Question: I have populated a datagrid in WPF but i dont know its generating buttons type thing on left hand side of grid, i want to remove it, how i can remove it, any idea?
Here is screen shot :

Here is my xaml code:
'''
<DataGrid Name="Patients" SelectedValuePath="patientid" CanUserResizeRows="False" Background="#942E2A" GridLinesVisibility="None" HorizontalGridLinesBrush="#73261E" BorderBrush="#73261E" BorderThickness="5" SelectionChanged="Patients_SelectionChanged" ItemsSource="{Binding}" HorizontalAlignment="Left" VerticalAlignment="Top" Margin="10" AutoGenerateColumns="False" Height="400" Width="340">
<DataGrid.Resources>
<Style TargetType="{x:Type DataGridColumnHeader}">
<Setter Property="Background" Value="#942E2A" />
<Setter Property="FontSize" Value="18" />
<Setter Property="Width" Value="150" />
<Setter Property="FontFamily" Value="Georgia" />
<Setter Property="Foreground" Value="White" />
<Setter Property="FontWeight" Value="Bold" />
</Style>
<Style TargetType="DataGridRow">
<Setter Property="Background" Value="#942E2A" />
<Setter Property="FontSize" Value="14" />
<Setter Property="FontFamily" Value="Georgia" />
<Setter Property="Foreground" Value="White" />
<Style.Triggers>
<Trigger Property="IsSelected"
Value="True">
<Setter Property="BorderBrush"
Value="White" />
<Setter Property="BorderThickness"
Value="2" />
<Setter Property="Background"
Value="White" />
<Setter Property="Foreground" Value="Black"></Setter>
</Trigger>
</Style.Triggers>
</Style>
</DataGrid.Resources>
<DataGrid.Columns>
<DataGridTemplateColumn Header="Patient ID" SortMemberPath="patientid" Width="Auto" MinWidth="100" >
<DataGridTemplateColumn.CellTemplate>
<DataTemplate>
<Grid>
<Grid.Style>
<Style>
</Style>
</Grid.Style>
<TextBlock Text="{Binding Path=patientid}">
</TextBlock>
</Grid>
</DataTemplate>
</DataGridTemplateColumn.CellTemplate>
</DataGridTemplateColumn>
<DataGridTemplateColumn Header="Last, First" SortMemberPath="name" Width="Auto" MinWidth="100" >
<DataGridTemplateColumn.CellTemplate>
<DataTemplate>
<Grid>
<Grid.Style>
<Style>
</Style>
</Grid.Style>
<TextBlock Text="{Binding Path=name}"></TextBlock>
</Grid>
</DataTemplate>
</DataGridTemplateColumn.CellTemplate>
</DataGridTemplateColumn>
</DataGrid.Columns>
</DataGrid>
'''
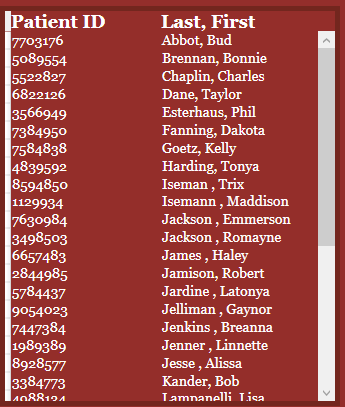
Answer: A bit strange but rows have a Header. That's what you see. Setting the visibility of the column header only will solve your Problem:
'''
HeadersVisibility="Column"
'''